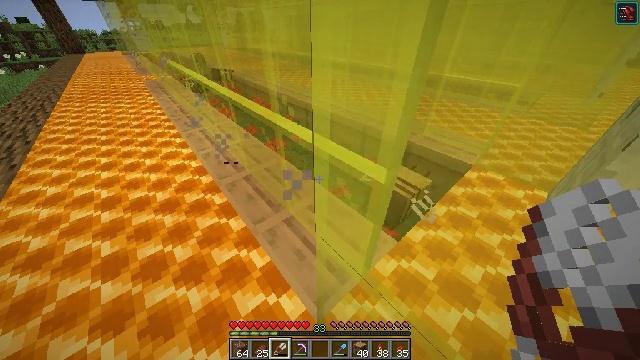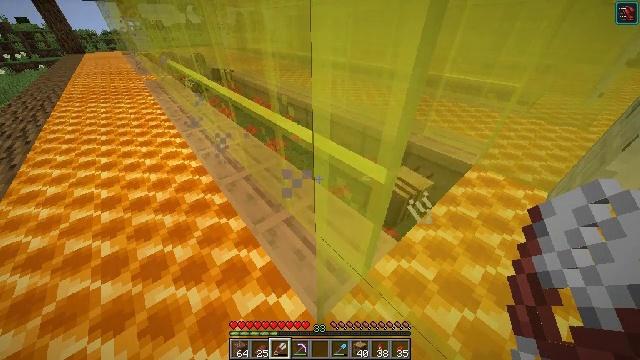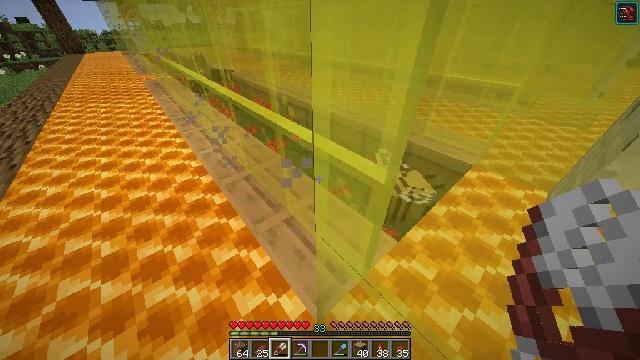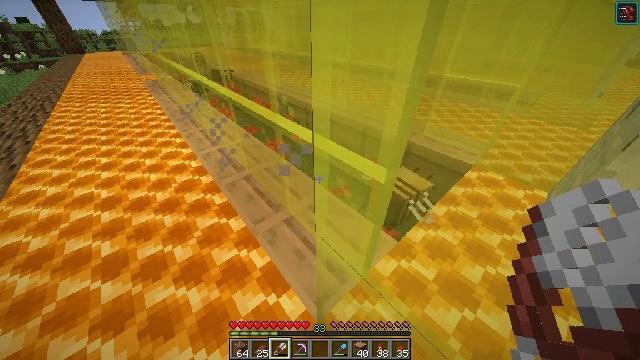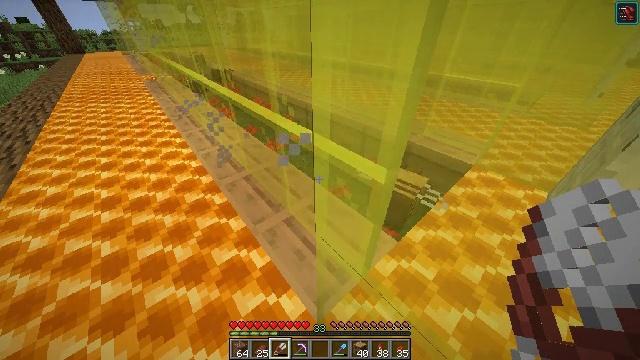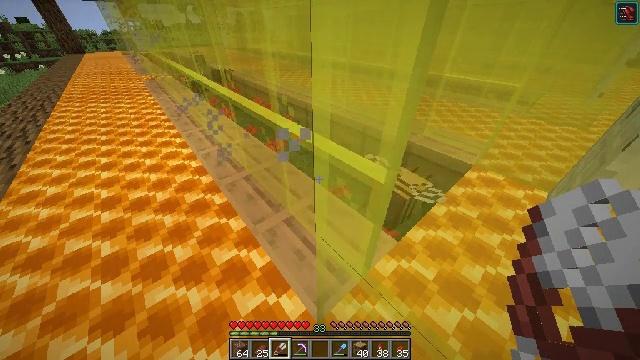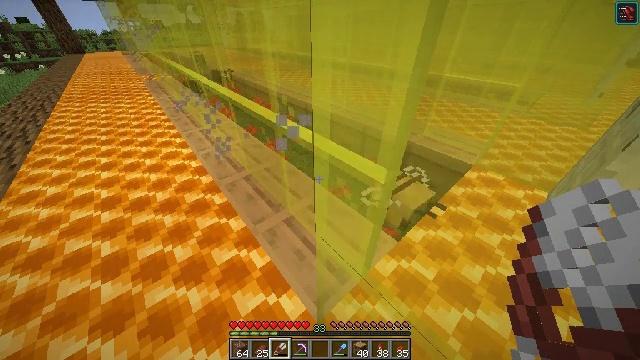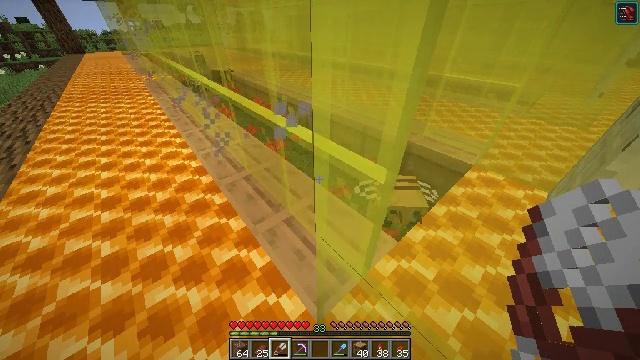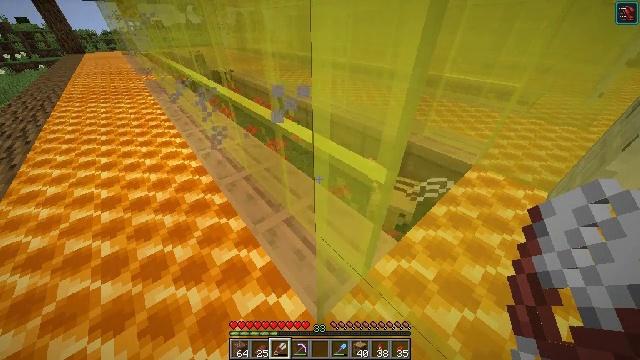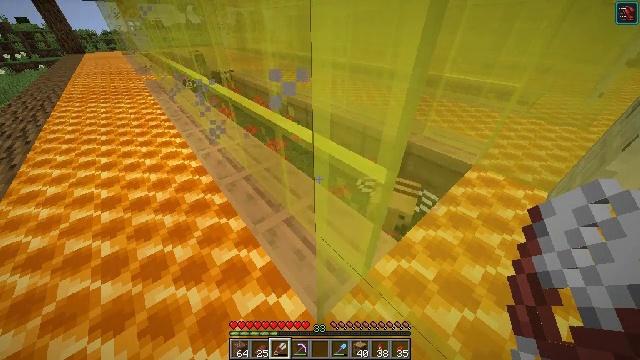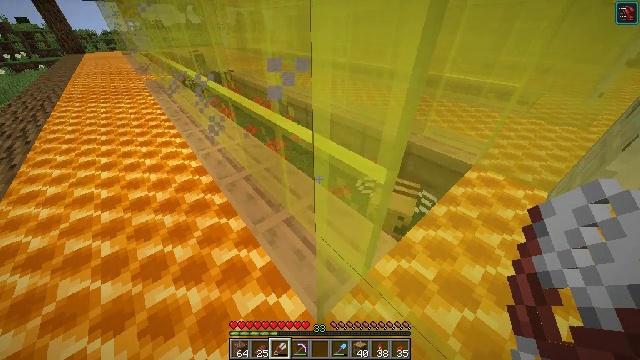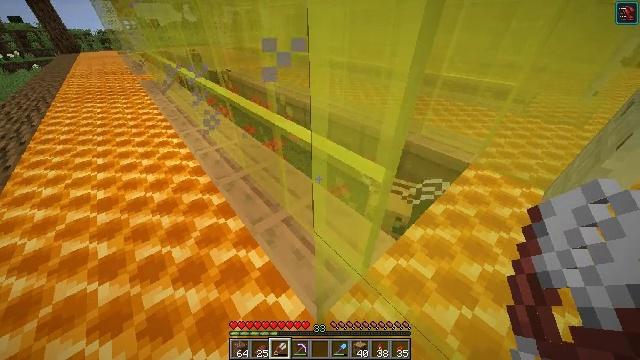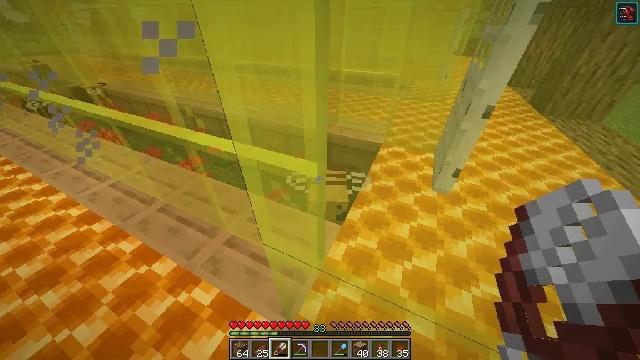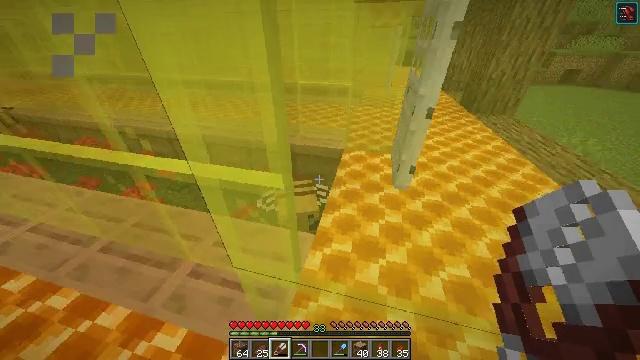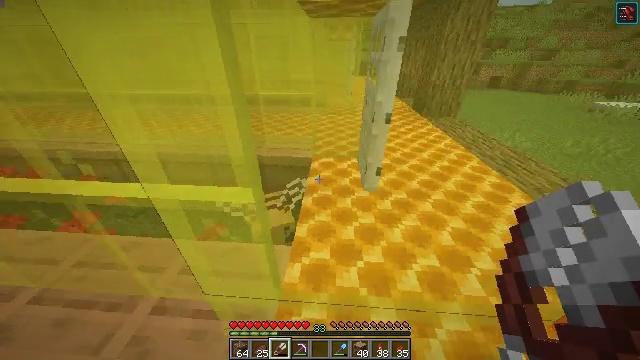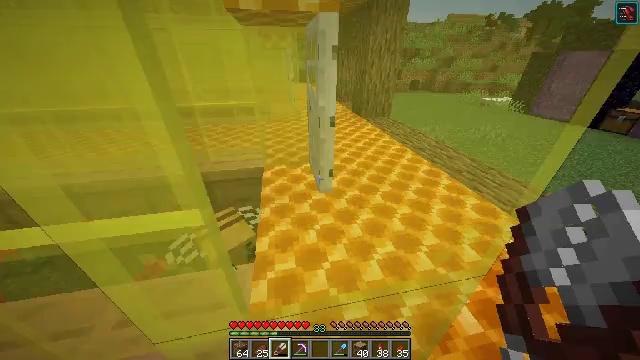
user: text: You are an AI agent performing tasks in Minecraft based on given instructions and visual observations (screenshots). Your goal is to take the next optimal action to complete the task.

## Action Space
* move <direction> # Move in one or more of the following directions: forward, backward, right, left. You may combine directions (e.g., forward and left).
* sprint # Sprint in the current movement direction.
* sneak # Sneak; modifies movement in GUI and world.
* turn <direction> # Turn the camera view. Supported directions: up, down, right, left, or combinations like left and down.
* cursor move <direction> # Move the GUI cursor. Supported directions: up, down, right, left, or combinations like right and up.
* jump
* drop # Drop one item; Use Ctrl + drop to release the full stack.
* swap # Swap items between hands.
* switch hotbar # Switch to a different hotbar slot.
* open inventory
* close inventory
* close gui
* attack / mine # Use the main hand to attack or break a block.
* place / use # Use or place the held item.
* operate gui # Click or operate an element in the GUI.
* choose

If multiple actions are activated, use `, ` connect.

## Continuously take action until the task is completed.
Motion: motion action
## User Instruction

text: Combine 4 honeycombs to form a honeycomb block.
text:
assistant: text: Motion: no_op
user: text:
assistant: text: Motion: no_op
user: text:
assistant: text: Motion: no_op
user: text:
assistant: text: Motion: no_op
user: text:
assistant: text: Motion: no_op
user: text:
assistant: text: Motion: no_op
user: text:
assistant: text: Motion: no_op
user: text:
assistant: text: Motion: no_op
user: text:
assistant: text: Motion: no_op
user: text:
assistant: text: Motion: no_op
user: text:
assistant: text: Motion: no_op
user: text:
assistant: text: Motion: turn right
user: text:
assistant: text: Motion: turn right and up
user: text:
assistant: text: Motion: turn right and up
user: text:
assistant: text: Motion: turn right and up
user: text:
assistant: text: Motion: turn right
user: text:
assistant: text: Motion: turn right
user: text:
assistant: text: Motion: move right, turn right
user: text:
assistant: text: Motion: move right, turn right
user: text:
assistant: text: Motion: move right
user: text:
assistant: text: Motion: move forward and move right
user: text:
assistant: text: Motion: move forward and move right, turn left and down
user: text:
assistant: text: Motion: move forward and move right, turn left and down
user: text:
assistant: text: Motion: move forward, turn left and up
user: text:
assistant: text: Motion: move forward, turn left and up
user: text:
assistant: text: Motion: move forward
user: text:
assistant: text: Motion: move forward
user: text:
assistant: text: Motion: move forward and move right
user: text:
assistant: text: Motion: move forward and move right
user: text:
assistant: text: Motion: move forward and move right